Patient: sex F, age 58
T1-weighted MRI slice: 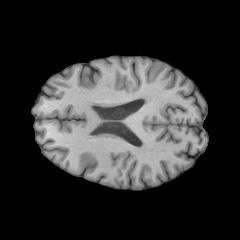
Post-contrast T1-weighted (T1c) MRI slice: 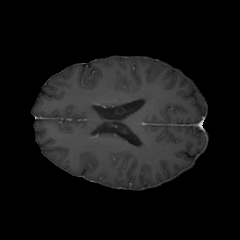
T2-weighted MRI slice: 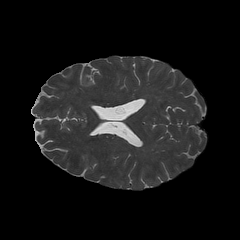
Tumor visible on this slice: no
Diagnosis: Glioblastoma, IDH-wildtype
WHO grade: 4